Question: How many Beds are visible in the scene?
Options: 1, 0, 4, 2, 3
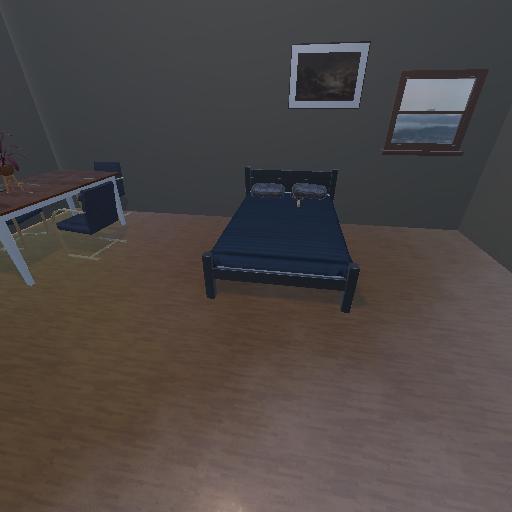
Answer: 1